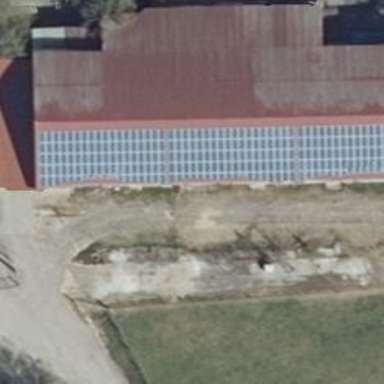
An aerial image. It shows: Small solar photovoltaic panel used as generator to produce electricity.